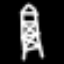
Label: The Eiffel Tower